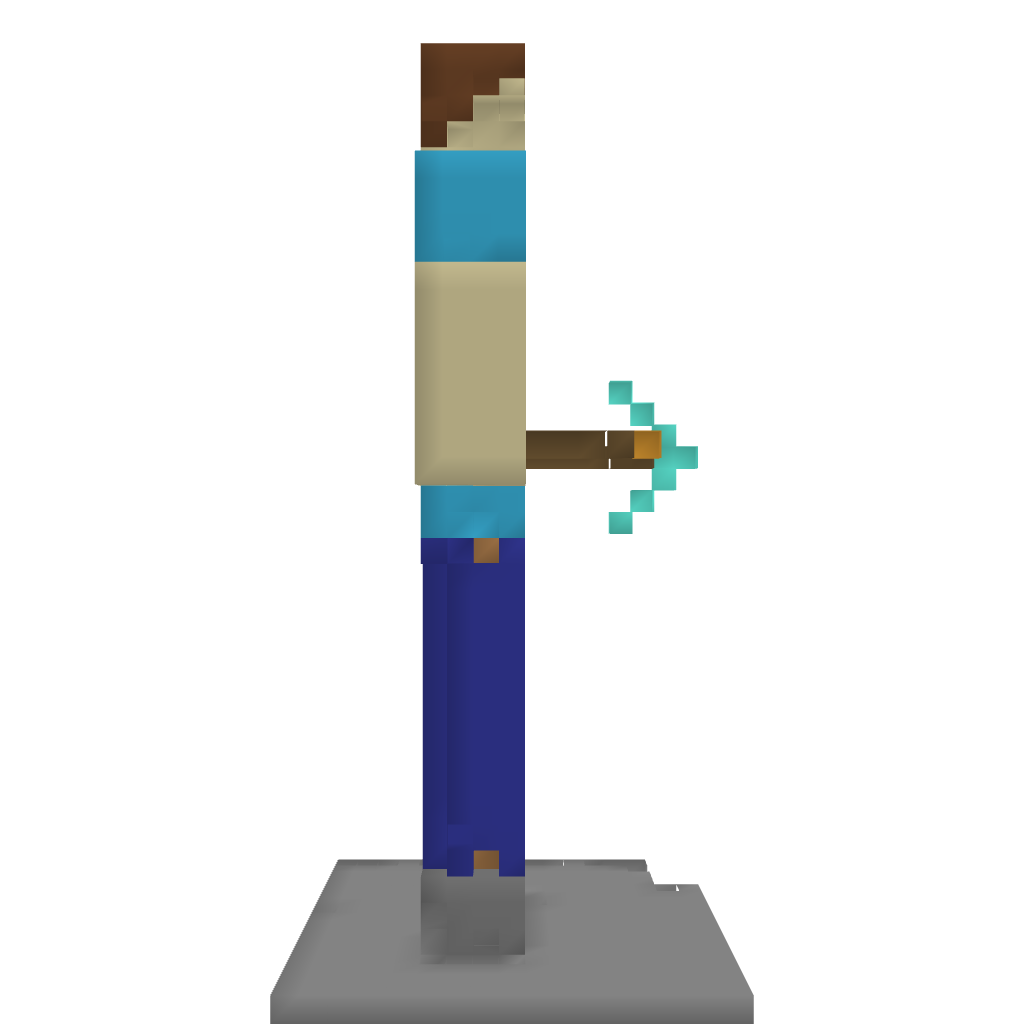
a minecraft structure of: Giant Steve